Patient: sex M, age 71
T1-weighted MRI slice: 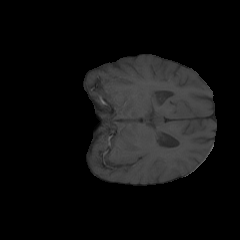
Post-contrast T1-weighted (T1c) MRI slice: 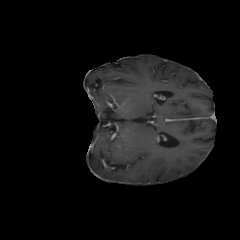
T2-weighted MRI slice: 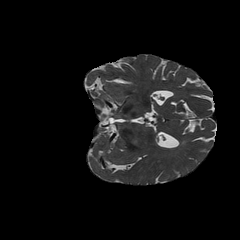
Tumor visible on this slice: no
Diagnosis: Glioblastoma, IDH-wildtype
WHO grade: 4